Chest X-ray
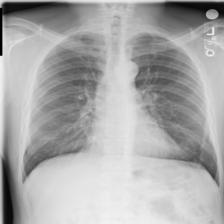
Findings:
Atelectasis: negative
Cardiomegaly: negative
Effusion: negative
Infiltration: negative
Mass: negative
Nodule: negative
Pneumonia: negative
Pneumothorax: negative
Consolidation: negative
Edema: negative
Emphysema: negative
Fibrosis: negative
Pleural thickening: negative
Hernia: negative